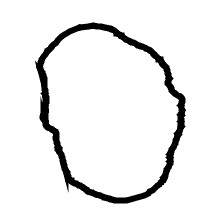
Shape: circle